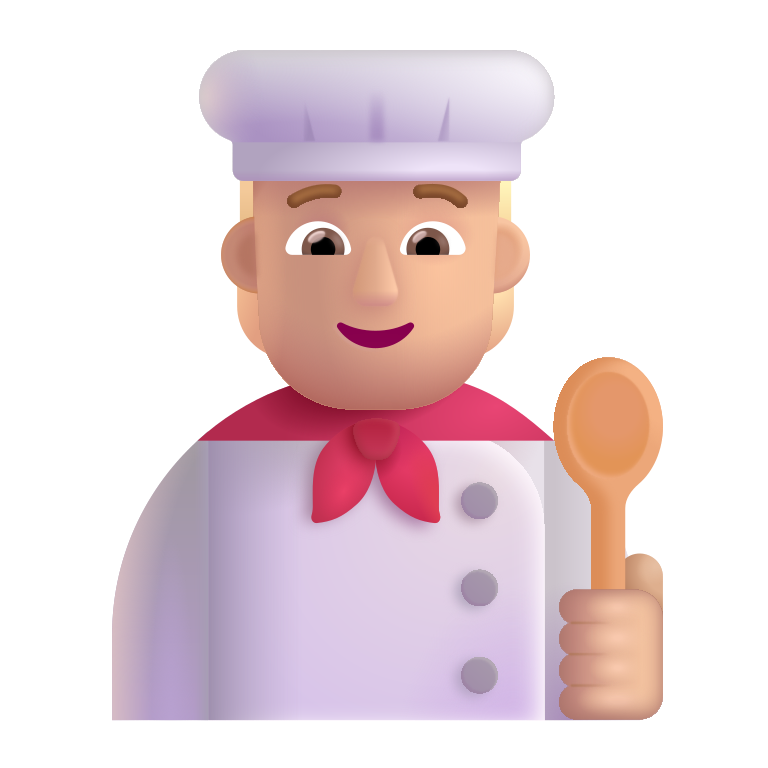
cook color  light